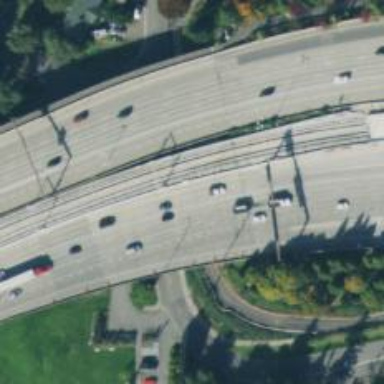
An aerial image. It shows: Bridge over motorway.